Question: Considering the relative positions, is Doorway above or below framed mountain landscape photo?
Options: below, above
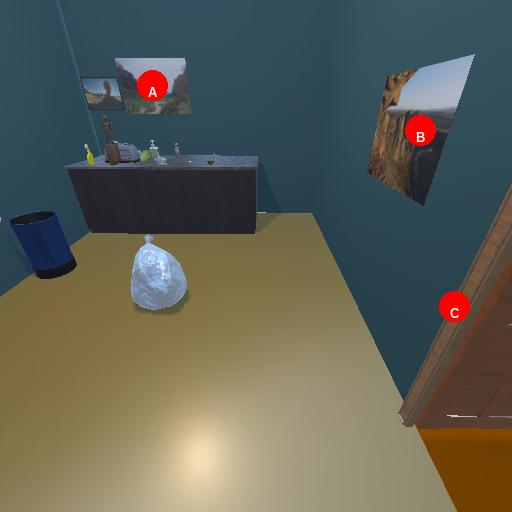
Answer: below